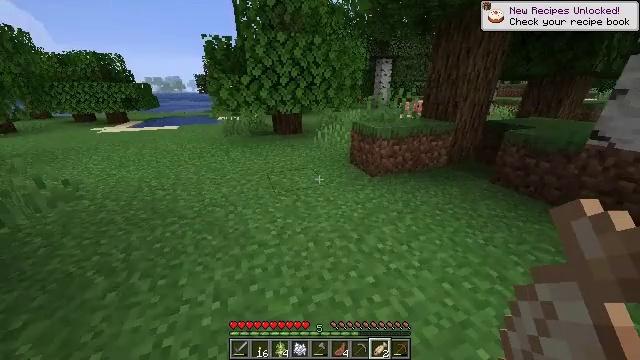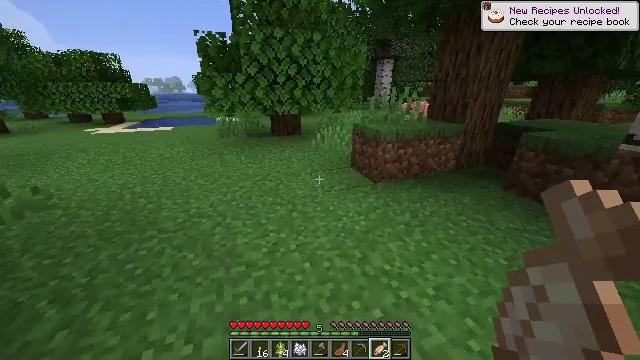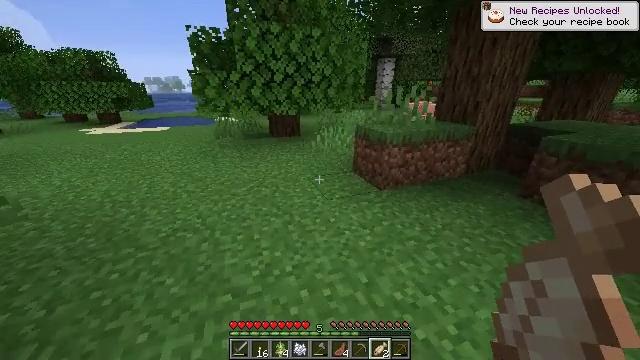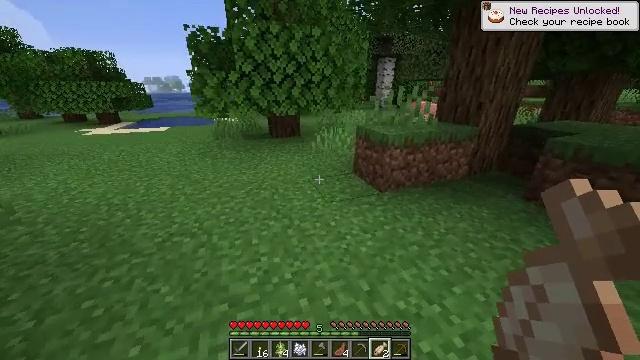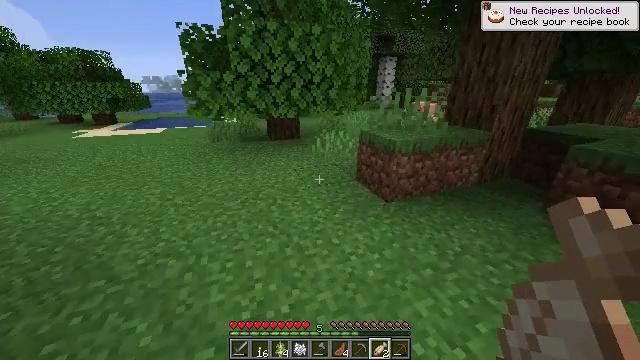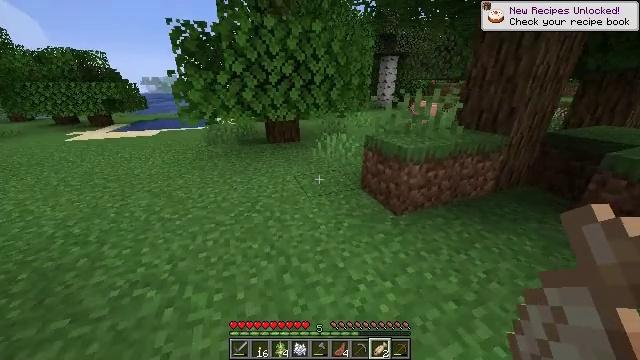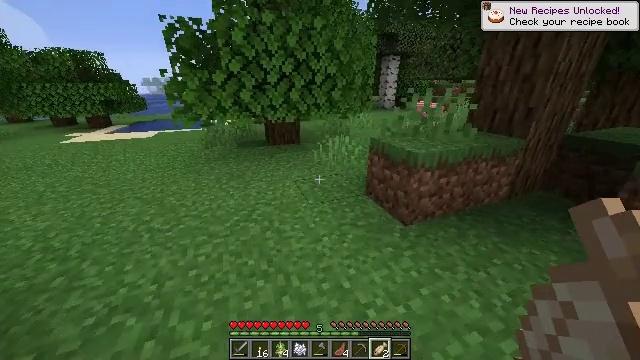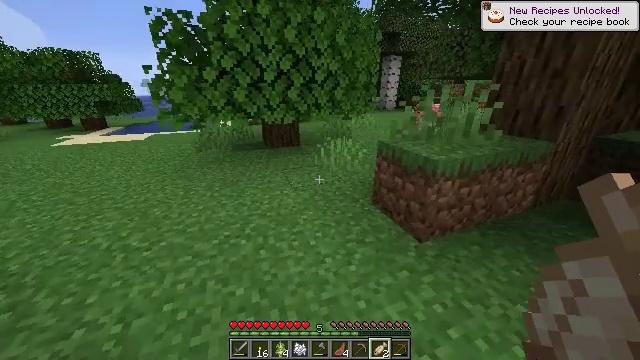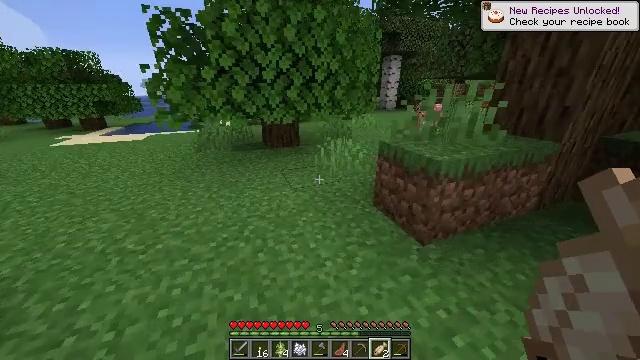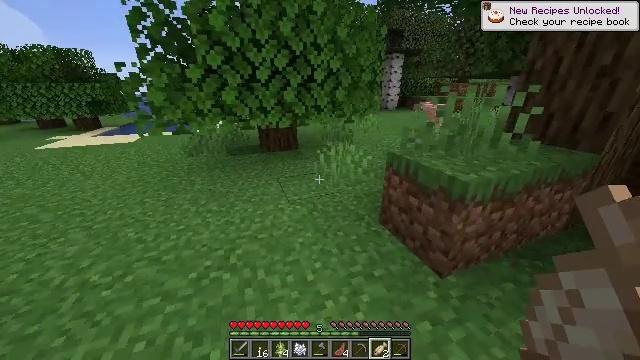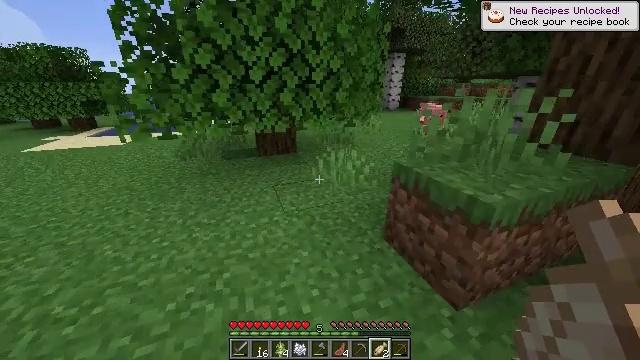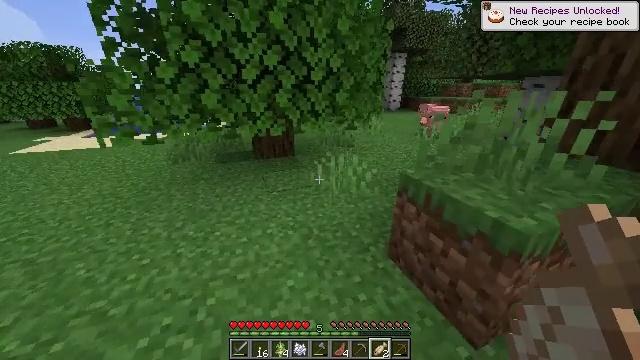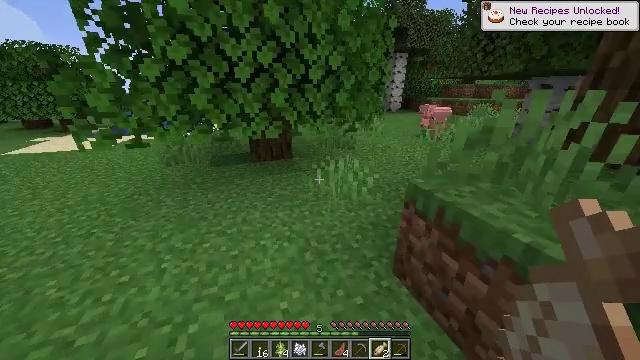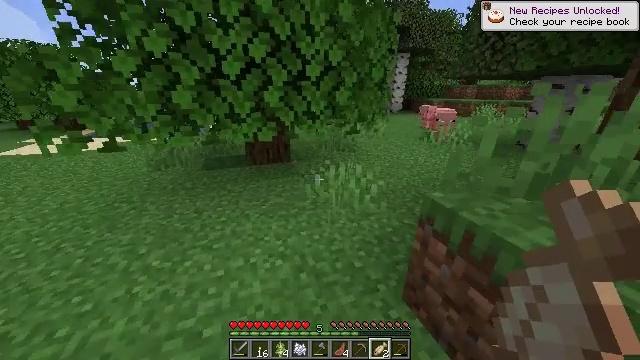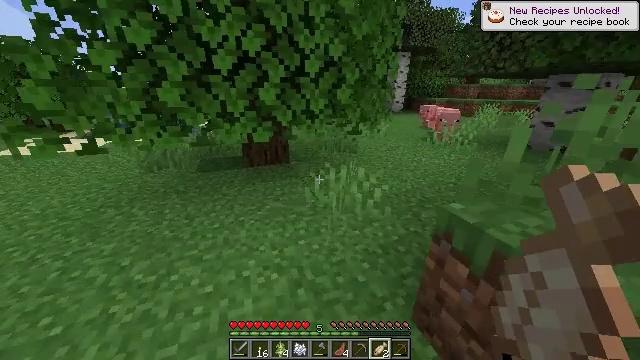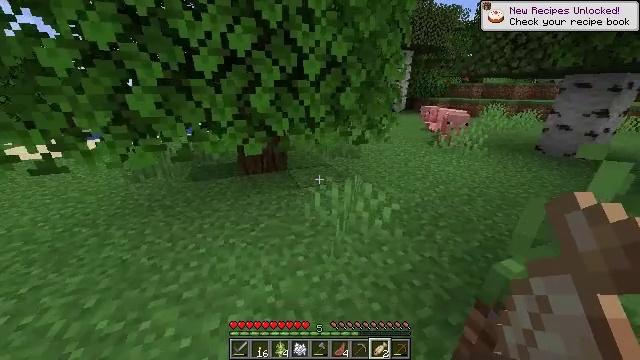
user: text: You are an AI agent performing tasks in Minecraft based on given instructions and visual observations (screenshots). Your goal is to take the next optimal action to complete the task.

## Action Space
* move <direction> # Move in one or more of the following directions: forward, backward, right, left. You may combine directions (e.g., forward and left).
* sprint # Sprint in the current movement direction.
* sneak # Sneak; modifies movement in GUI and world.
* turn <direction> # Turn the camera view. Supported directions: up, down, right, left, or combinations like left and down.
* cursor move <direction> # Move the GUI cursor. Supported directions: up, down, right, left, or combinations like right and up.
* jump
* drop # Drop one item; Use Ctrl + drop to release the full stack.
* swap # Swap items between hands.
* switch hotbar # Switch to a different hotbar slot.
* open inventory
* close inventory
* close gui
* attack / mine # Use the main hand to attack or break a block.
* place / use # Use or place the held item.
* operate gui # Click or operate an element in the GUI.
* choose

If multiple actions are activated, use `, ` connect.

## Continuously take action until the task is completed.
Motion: motion action
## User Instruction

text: Prepare cooked cod using the furnace.
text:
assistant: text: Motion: move forward
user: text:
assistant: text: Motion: move forward
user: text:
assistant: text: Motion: move forward
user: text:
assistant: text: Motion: move forward
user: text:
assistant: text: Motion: move forward
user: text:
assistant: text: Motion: move forward
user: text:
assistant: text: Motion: move forward
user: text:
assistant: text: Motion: move forward
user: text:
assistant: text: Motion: move forward
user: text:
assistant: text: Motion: move forward
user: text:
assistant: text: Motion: move forward
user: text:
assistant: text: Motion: move forward
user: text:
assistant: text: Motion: move forward
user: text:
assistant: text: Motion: move forward
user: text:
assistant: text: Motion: move forward
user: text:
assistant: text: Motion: move forward
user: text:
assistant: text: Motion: move forward, turn right
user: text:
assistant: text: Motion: move forward, turn right
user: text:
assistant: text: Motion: move forward, turn right
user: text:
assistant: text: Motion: move forward, turn right
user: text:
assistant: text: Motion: move forward, turn right
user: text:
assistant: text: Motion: move forward, turn right
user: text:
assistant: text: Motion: move forward, turn right
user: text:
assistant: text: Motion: move forward, turn right
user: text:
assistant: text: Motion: move forward
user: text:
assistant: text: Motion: move forward
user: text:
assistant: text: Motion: move forward
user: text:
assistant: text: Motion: move forward
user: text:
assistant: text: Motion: move forward, turn right
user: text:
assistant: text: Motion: move forward, turn right